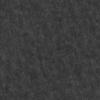
Atmospheric dust classification: not_dusty